Question: I'm using Google Map SDK 7.3.0 with android-maps-utils 0.3.4 because I need clusters for my Markers on the map.

Ok, so here the problem is, I shouldn't have a red marker. Only green+blue markers.
I subclassed 'DefaultClusterRenderer' to create my custom marker view but sometimes it just doesn't work.
I'm using picasso to get the green icon because it's coming from an API. But the problem is, when picasso has loaded the bitmap it's too late, the icon has already been set to the default one (red).
Here's my onBeforeClusterItemRenderer :
'''
Picasso.with(getApplicationContext()).load(item.url).into(new Target() {
@Override
public void onBitmapLoaded(Bitmap bitmap, Picasso.LoadedFrom from) {
FrameLayout icon = (FrameLayout) LayoutInflater.from(getApplicationContext()).inflate(R.layout.marker, null);
if (Build.VERSION.SDK_INT >= Build.VERSION_CODES.JELLY_BEAN) {
icon.findViewById(R.id.bg).setBackground(new BitmapDrawable(getResources(), bitmap));
} else {
icon.findViewById(R.id.bg).setBackgroundDrawable(new BitmapDrawable(getResources(), bitmap));
}
Bitmap b = createDrawableFromView(Home.this, icon);
if (marker != null) {
marker.icon(BitmapDescriptorFactory.fromBitmap(b));
}
}
@Override
public void onBitmapFailed(Drawable errorDrawable) {
}
@Override
public void onPrepareLoad(Drawable placeHolderDrawable) {
}
});
'''
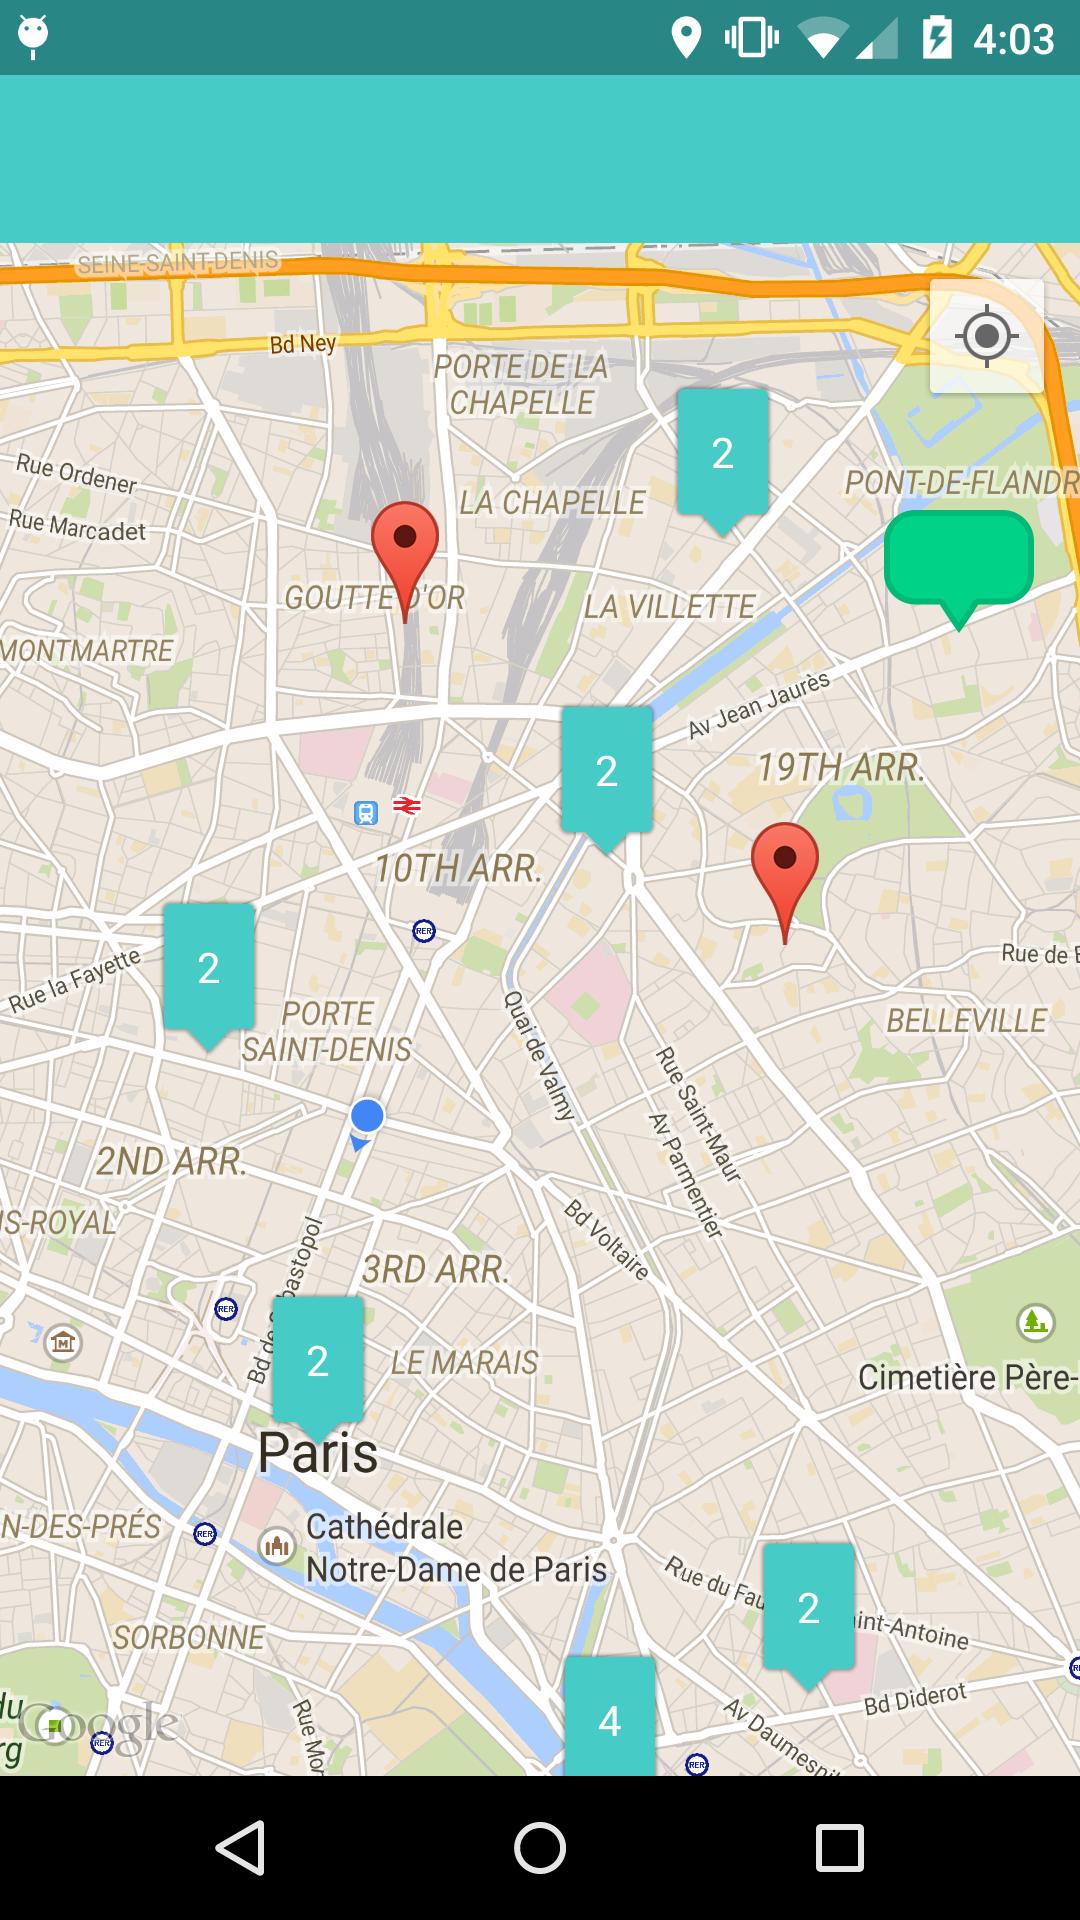
Answer: --- EDITED ---
When downloading the image inside 'onBeforeClusterItemRendered' you are actually downloading the image every time the Cluster Manager tries to load a marker, so if you have, for example, 100 markers you will download the image 100 times.
You should download the image inside 'onCreate', save it in a static variable, call 'mClusterManager.cluster();' after saving the image, and finally inside 'onBeforeClusterItemRendered' wrtie 'marker.icon(BitmapDescriptorFactory.fromBitmap(YourActivity.b));'